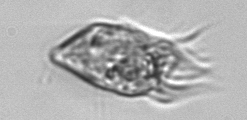
Label: Strombidium_morphotype1